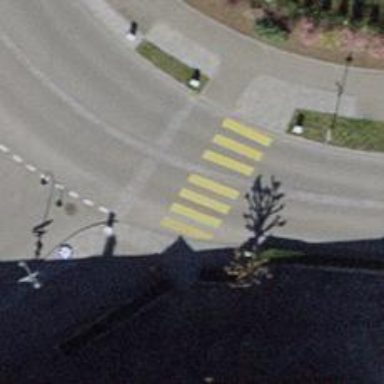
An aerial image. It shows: Uncontrolled zebra crossing on the road.